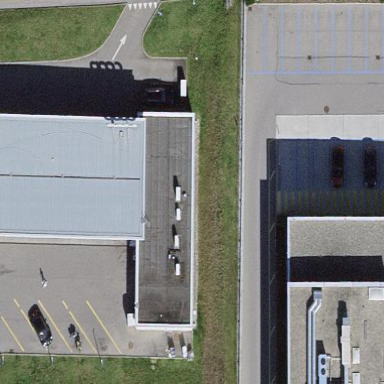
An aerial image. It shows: View of roof of building.